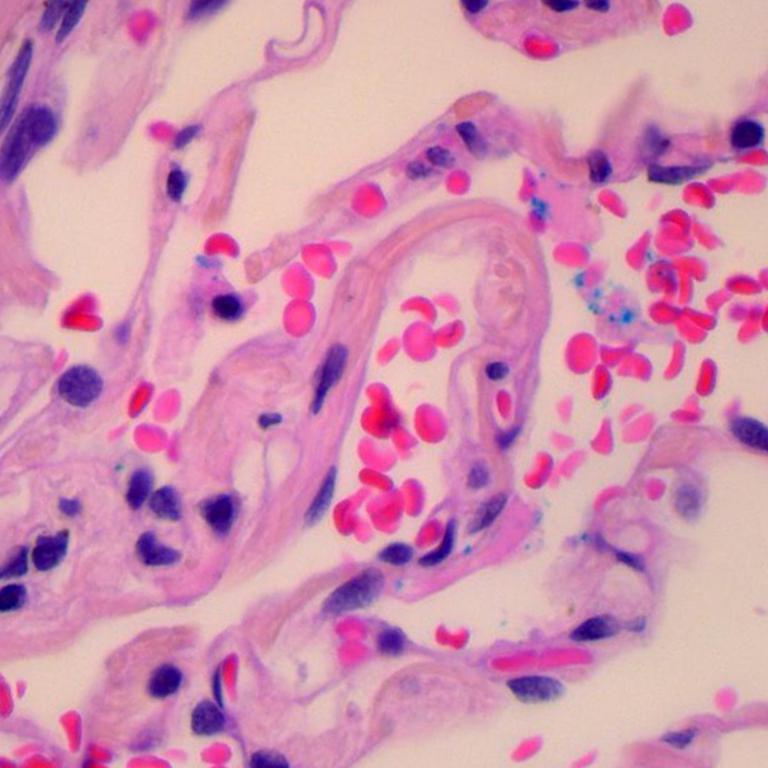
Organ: lung
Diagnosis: benign